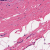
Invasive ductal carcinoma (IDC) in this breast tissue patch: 0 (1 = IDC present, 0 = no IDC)